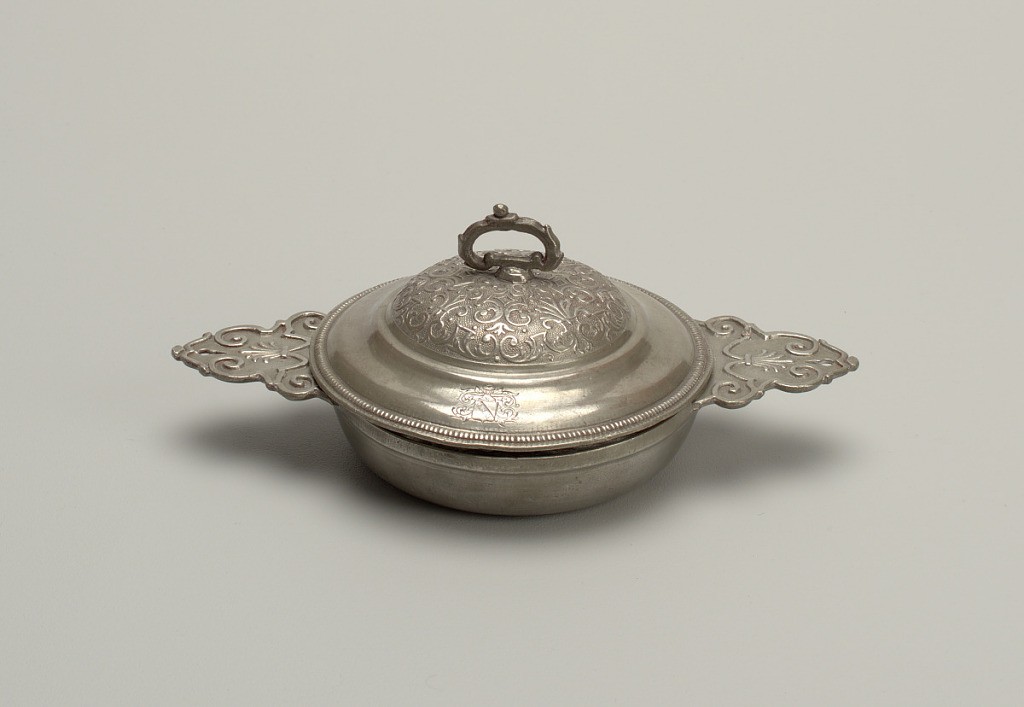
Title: Covered Porringer
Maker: Claude Laubreaux
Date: ca. 1750
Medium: Pewter
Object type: porringer
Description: Ecuelle (a): shallow bowl with reinforced rim and horizontal handles with scroll relief and slit. Lid (b): domed cover, upper part with conventionalized symmetrical relief decoration; edge reeded; flattened ring handle. Engraved shield with three cross on bend.